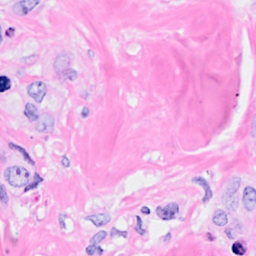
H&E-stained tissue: Breast